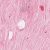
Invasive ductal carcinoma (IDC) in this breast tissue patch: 0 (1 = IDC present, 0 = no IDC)